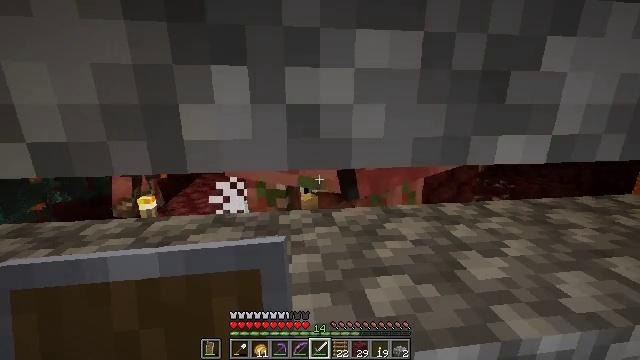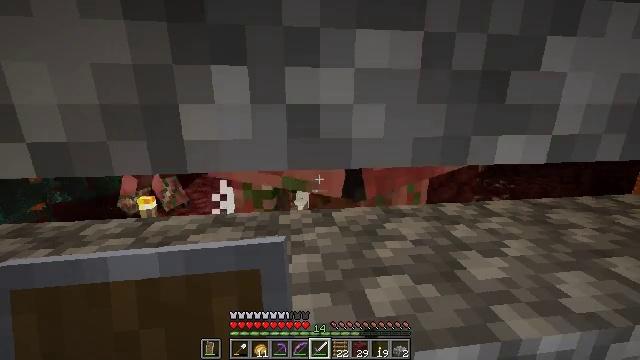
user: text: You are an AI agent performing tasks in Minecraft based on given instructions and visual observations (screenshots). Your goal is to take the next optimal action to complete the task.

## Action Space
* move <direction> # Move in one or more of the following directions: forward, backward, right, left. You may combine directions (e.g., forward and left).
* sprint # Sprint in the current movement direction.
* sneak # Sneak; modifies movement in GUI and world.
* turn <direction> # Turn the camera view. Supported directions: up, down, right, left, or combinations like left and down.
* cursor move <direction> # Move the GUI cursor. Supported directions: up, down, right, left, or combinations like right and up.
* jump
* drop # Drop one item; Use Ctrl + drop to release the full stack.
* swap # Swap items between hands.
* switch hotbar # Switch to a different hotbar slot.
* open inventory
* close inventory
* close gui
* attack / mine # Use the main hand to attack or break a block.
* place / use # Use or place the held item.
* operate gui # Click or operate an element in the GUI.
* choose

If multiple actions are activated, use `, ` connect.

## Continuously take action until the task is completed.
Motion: motion action
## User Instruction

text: Kill mobs.
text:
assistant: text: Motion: no_op
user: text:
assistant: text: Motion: no_op